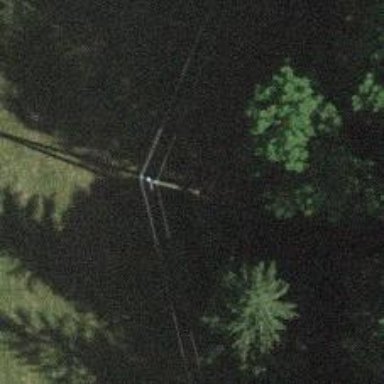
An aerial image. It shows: Minor power line.